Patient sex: M
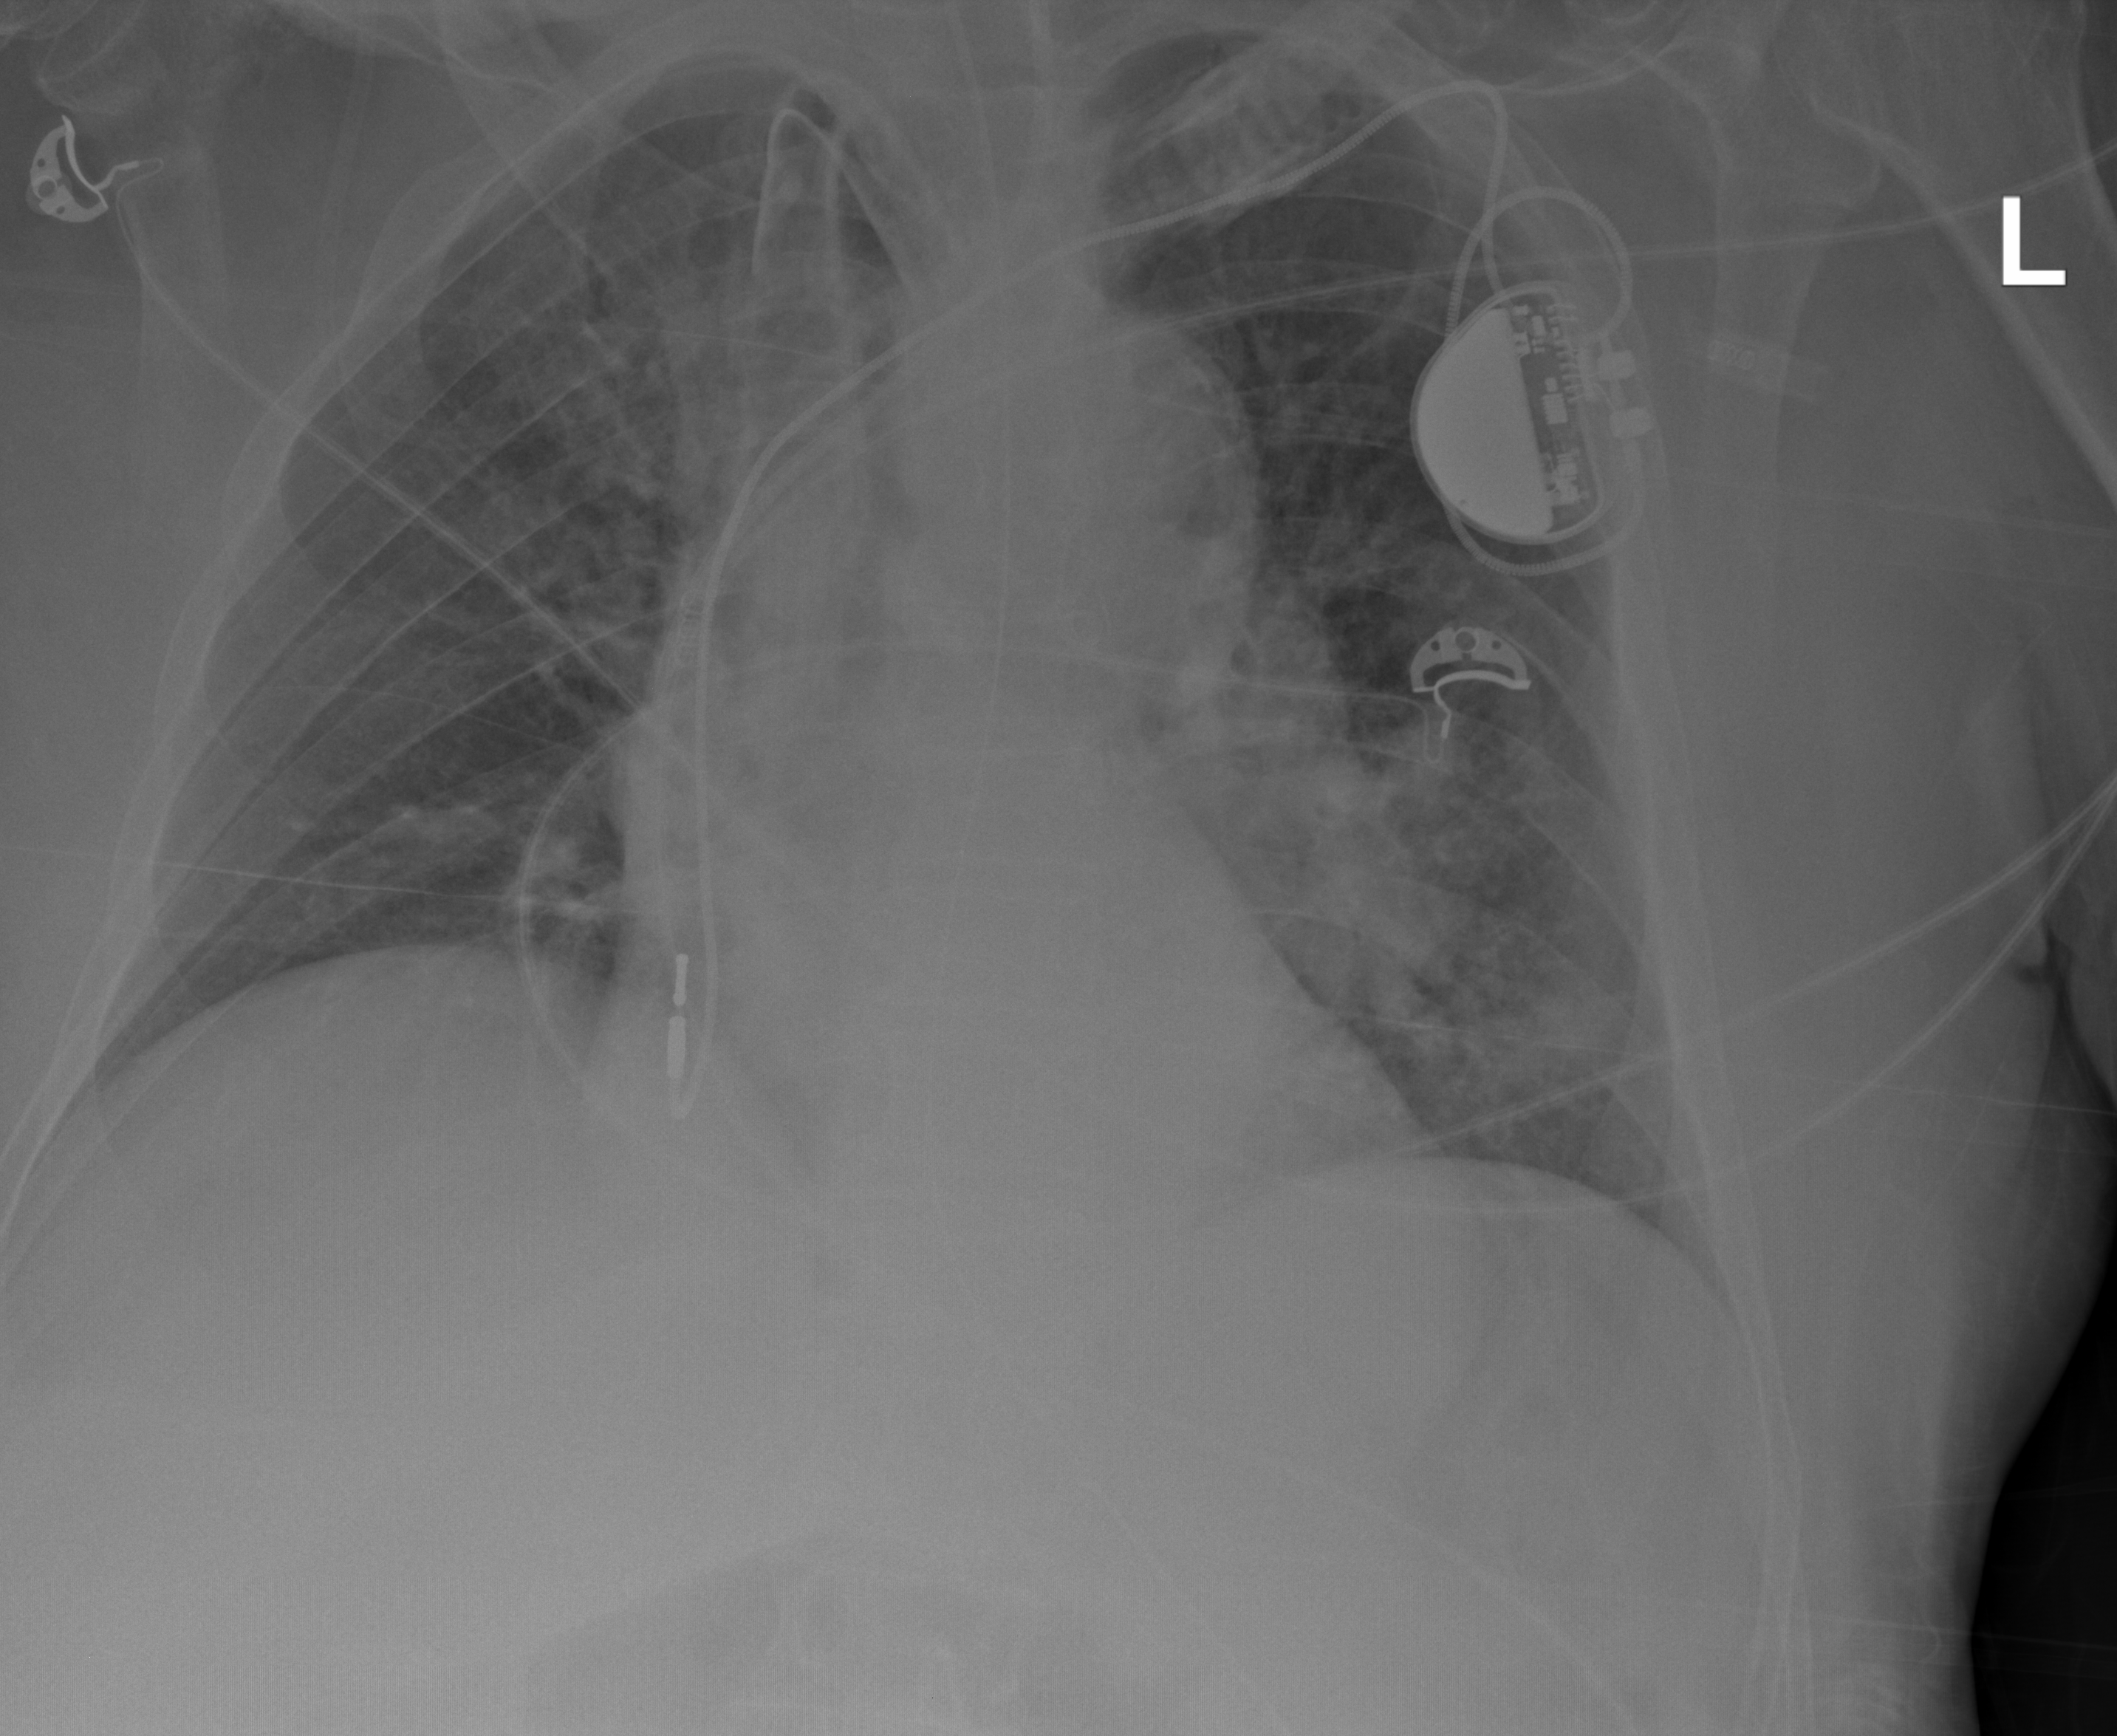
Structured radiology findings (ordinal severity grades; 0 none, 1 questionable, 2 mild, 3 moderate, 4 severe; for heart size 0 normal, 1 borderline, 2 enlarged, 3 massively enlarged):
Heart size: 0
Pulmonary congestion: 2
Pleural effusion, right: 0
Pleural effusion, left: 0
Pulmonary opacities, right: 3
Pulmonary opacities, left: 3
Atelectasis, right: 2
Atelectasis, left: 2